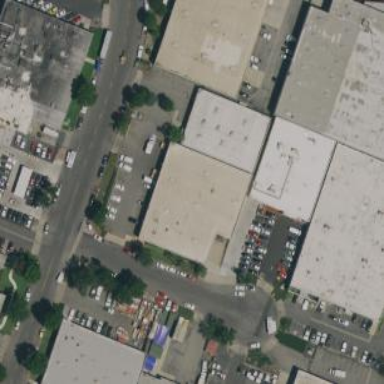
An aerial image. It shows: Warehouse.